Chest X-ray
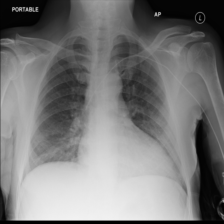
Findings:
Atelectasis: negative
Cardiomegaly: negative
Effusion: negative
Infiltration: negative
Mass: negative
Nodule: negative
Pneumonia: negative
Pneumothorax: negative
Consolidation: negative
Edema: negative
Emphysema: negative
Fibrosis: negative
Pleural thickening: negative
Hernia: negative